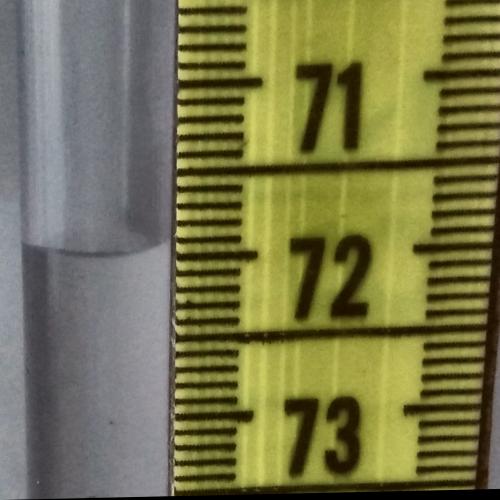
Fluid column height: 71.9 cm